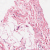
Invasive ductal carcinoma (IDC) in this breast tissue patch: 0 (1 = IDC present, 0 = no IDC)